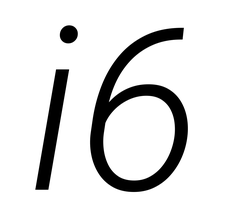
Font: Roboto-Italic_Light_Italic